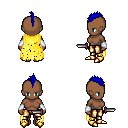
a pixel art fantasy rpg character, female body template, human, dark skin, yellow tattered cape, gold greaves, blue mohawk hairstyle, white cloth bracers, gold boots, dagger, four views (front, back, left, right), 2x2 character sprite sheet, small pixel art, hard edges, no anti-aliasing